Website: macys
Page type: gifting
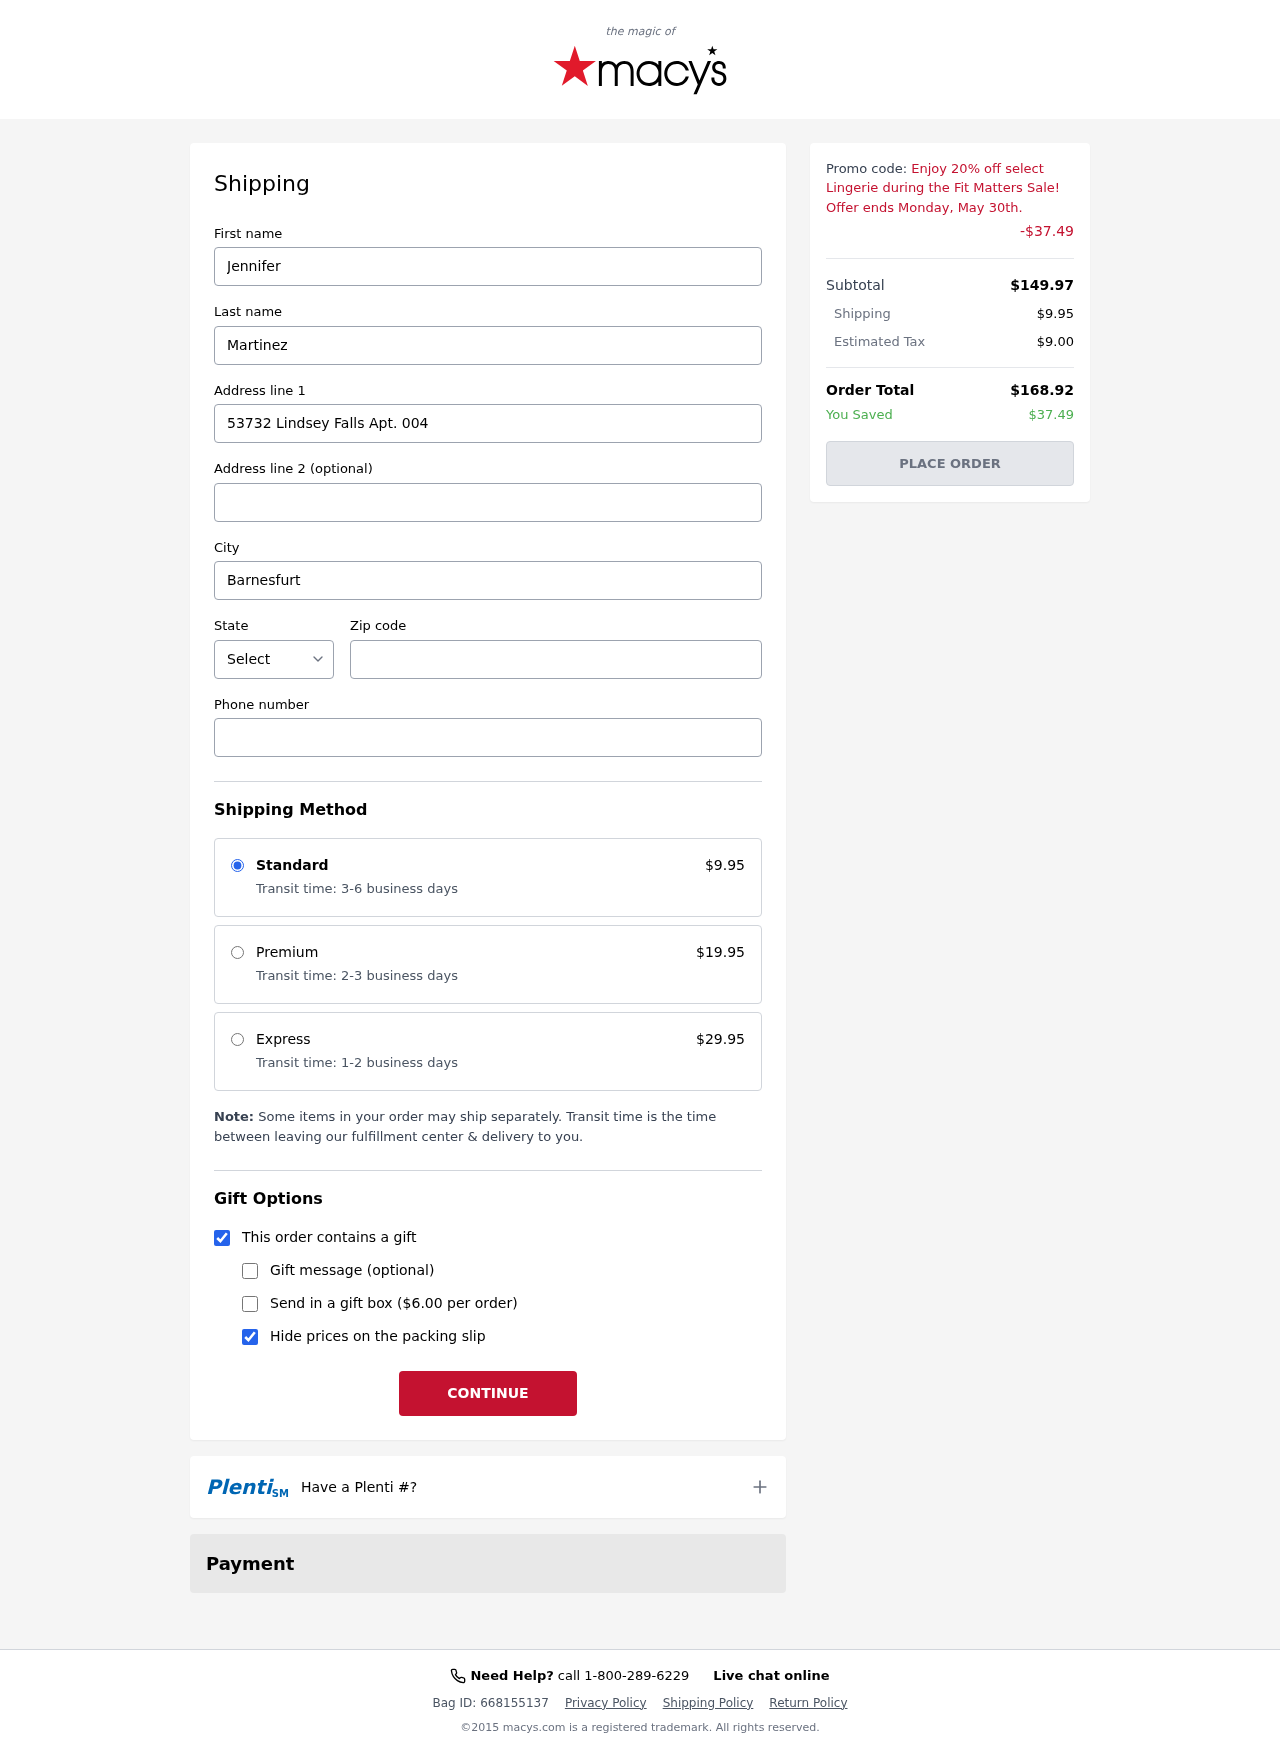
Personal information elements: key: PII_CITY
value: Barnesfurt
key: PII_FIRSTNAME
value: Jennifer
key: PII_LASTNAME
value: Martinez
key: PII_PHONE
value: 3304812196
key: PII_POSTCODE
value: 86225
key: PII_STATE_ABBR
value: RI
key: PII_STREET
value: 53732 Lindsey Falls Apt. 004
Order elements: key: ORDER_SHIPPING_COST
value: $9.95
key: ORDER_DISCOUNT
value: -$37.49
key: ORDER_SUBTOTAL
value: $149.97
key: ORDER_TAX
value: $9.00
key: ORDER_TOTAL
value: $168.92
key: ORDER_SAVINGS
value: $37.49